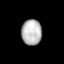
Tissue: lung
Cell type: Fibroblasts
Senescence score: 0.1882
Nuclear area (px): 508
Mean DAPI intensity: 183.331